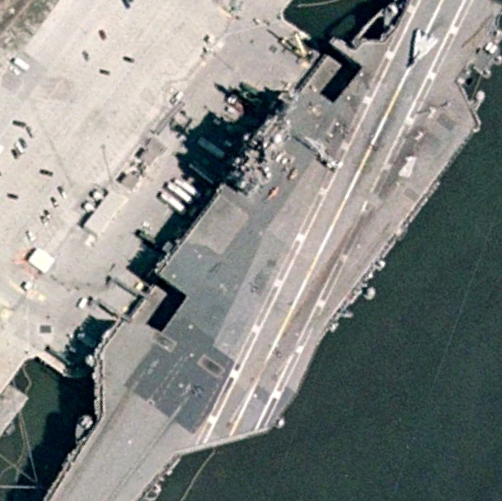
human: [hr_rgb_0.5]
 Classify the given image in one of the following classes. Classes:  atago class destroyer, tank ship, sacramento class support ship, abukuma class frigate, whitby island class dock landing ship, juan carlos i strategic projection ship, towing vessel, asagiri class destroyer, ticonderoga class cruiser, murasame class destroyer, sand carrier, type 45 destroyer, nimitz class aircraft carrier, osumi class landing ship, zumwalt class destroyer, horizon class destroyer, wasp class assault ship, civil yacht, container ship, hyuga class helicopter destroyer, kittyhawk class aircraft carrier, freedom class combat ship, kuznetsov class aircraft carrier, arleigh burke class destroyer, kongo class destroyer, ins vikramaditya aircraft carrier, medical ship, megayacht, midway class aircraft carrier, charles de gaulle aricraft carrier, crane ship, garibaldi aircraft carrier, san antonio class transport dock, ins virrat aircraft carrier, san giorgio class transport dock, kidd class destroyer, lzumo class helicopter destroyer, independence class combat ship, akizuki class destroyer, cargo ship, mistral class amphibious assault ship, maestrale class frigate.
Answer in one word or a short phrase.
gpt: KittyHawk class aircraft carrier